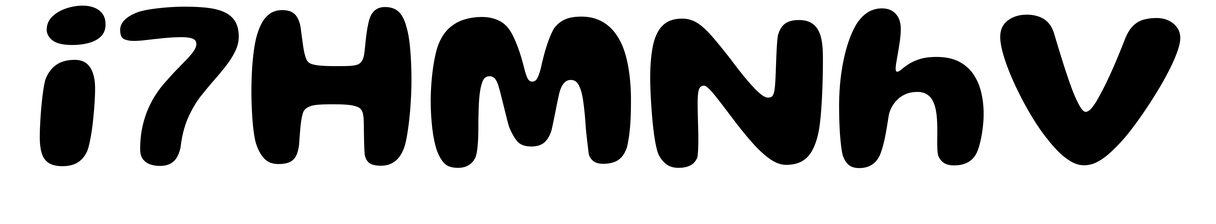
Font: Gluten_SemiBold